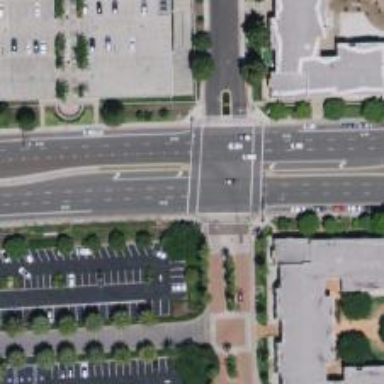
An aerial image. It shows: Secondary road with asphalt surface and separate sidewalk.